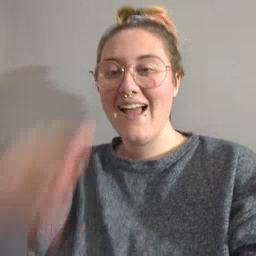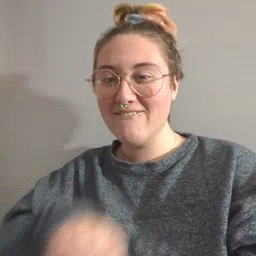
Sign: elephant